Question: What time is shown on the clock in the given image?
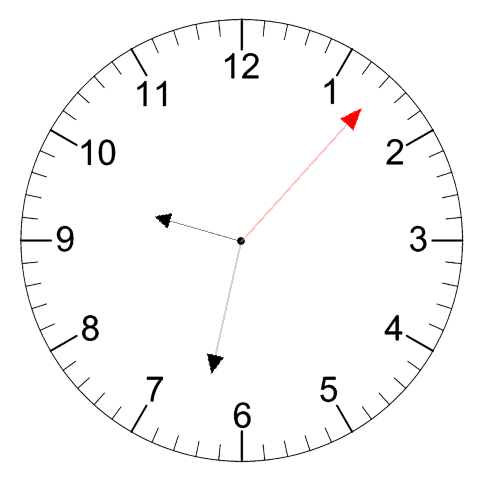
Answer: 09:32:07